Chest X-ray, AP view. Patient: 52 years old, sex M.
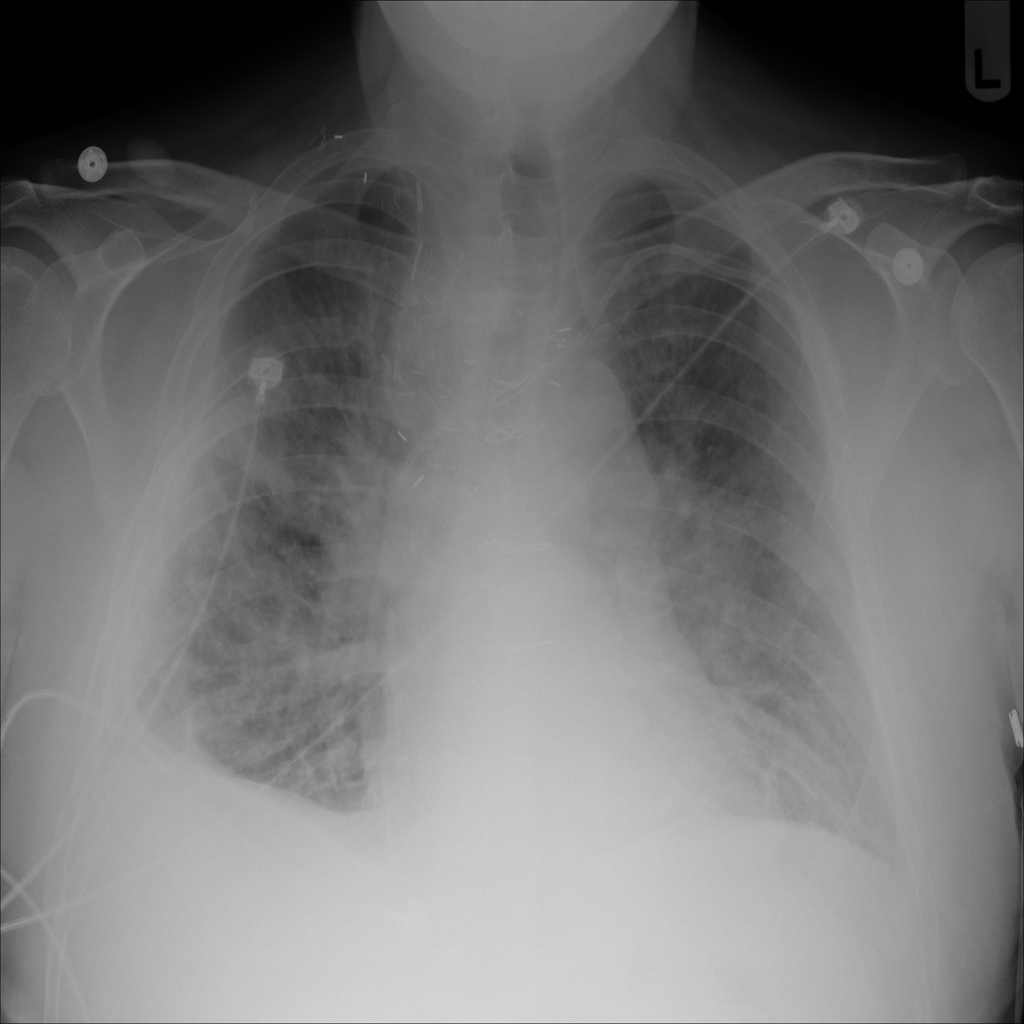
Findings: Mass